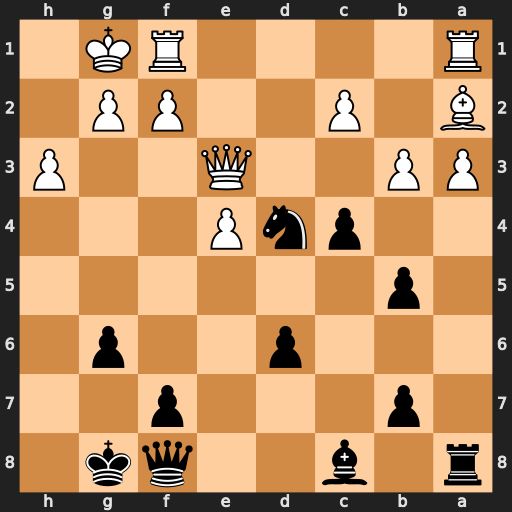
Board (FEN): r1b2qk1/1p3p2/3p2p1/1p6/2pnP3/PP2Q2P/B1P2PP1/R4RK1
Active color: b
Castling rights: -
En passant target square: -
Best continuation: Nxc2